Question: I'm working on a magento site which has a large amount of entries in the following tables:

I have read some threads on this at: <URL>
I would like to know if i can safely delete some of the entries in these tables without foobaring the site up ! many thanks
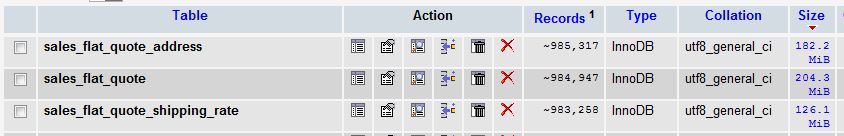
Answer: You can actually truncate the whole table - but you'll need to make sure you set the auto-increment ID back to what it was previously.
'''
SET FOREIGN_KEY_CHECKS=0;
DELETE FROM 'sales_flat_quote' WHERE updated_at < DATE_SUB(Now(),INTERVAL 60 DAY)
'''
However, it is much better to simple truncate records older than X days. Magento is supposed to do this automatically as part of its log cleaning - but I have seen it working as expected (from 1.4 CE to 1.10 EE)
You can find a more thorough explanation here <URL>
I would check out your other log tables too, as they'll likely be growing continually too, you can take the same approach with those, <URL>